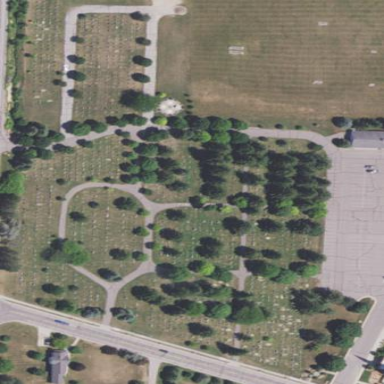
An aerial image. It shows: Graveyard.